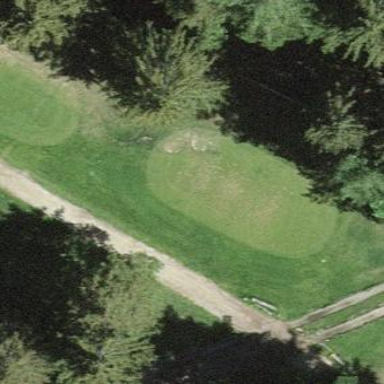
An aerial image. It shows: Golf tee.